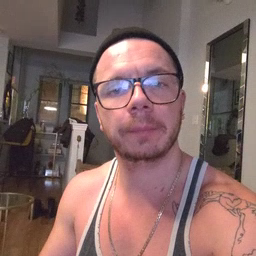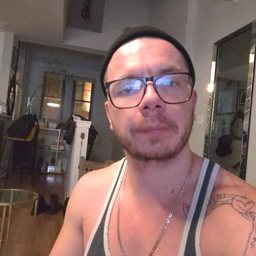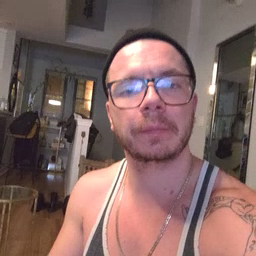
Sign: book